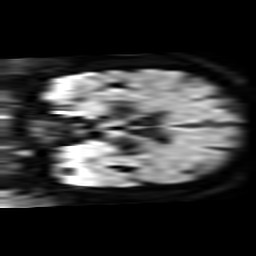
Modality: TRACE
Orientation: coronal
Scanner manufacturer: philips
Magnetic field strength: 3 T
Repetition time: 3.084 s
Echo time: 0.076 s